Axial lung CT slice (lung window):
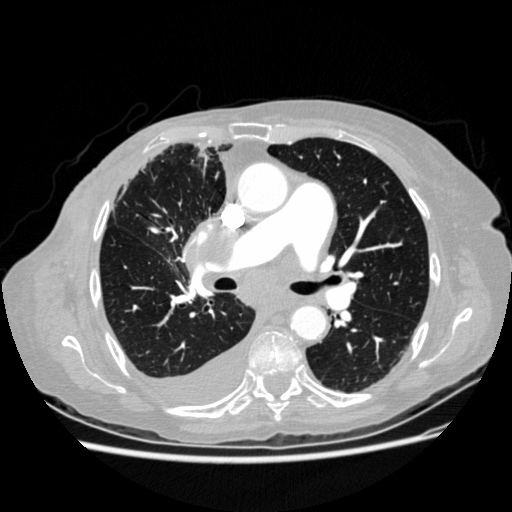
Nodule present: no